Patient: sex M, age 60
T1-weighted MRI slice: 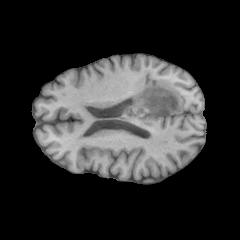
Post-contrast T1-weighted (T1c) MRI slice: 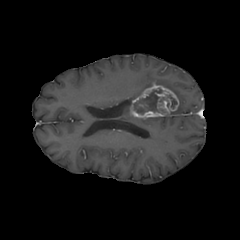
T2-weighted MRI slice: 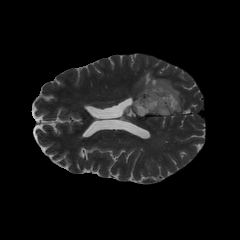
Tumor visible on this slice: yes
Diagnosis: Glioblastoma, IDH-wildtype
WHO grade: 4